Interaction volume radius: 5 \u00c5
Interaction volume height: 20 \u00c5
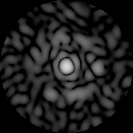
Disorder parameter: 0.7987